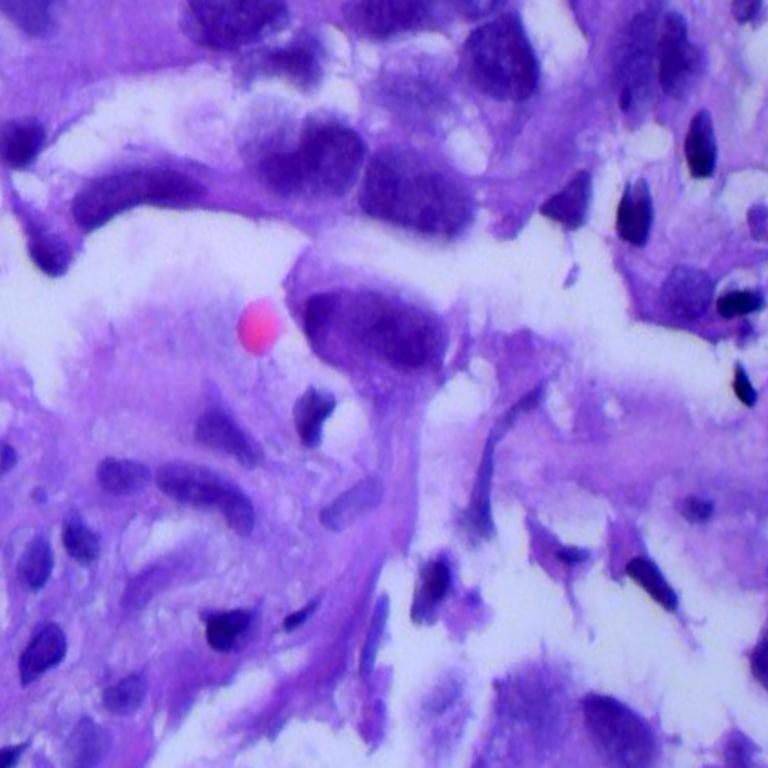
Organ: lung
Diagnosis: adenocarcinomas